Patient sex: M
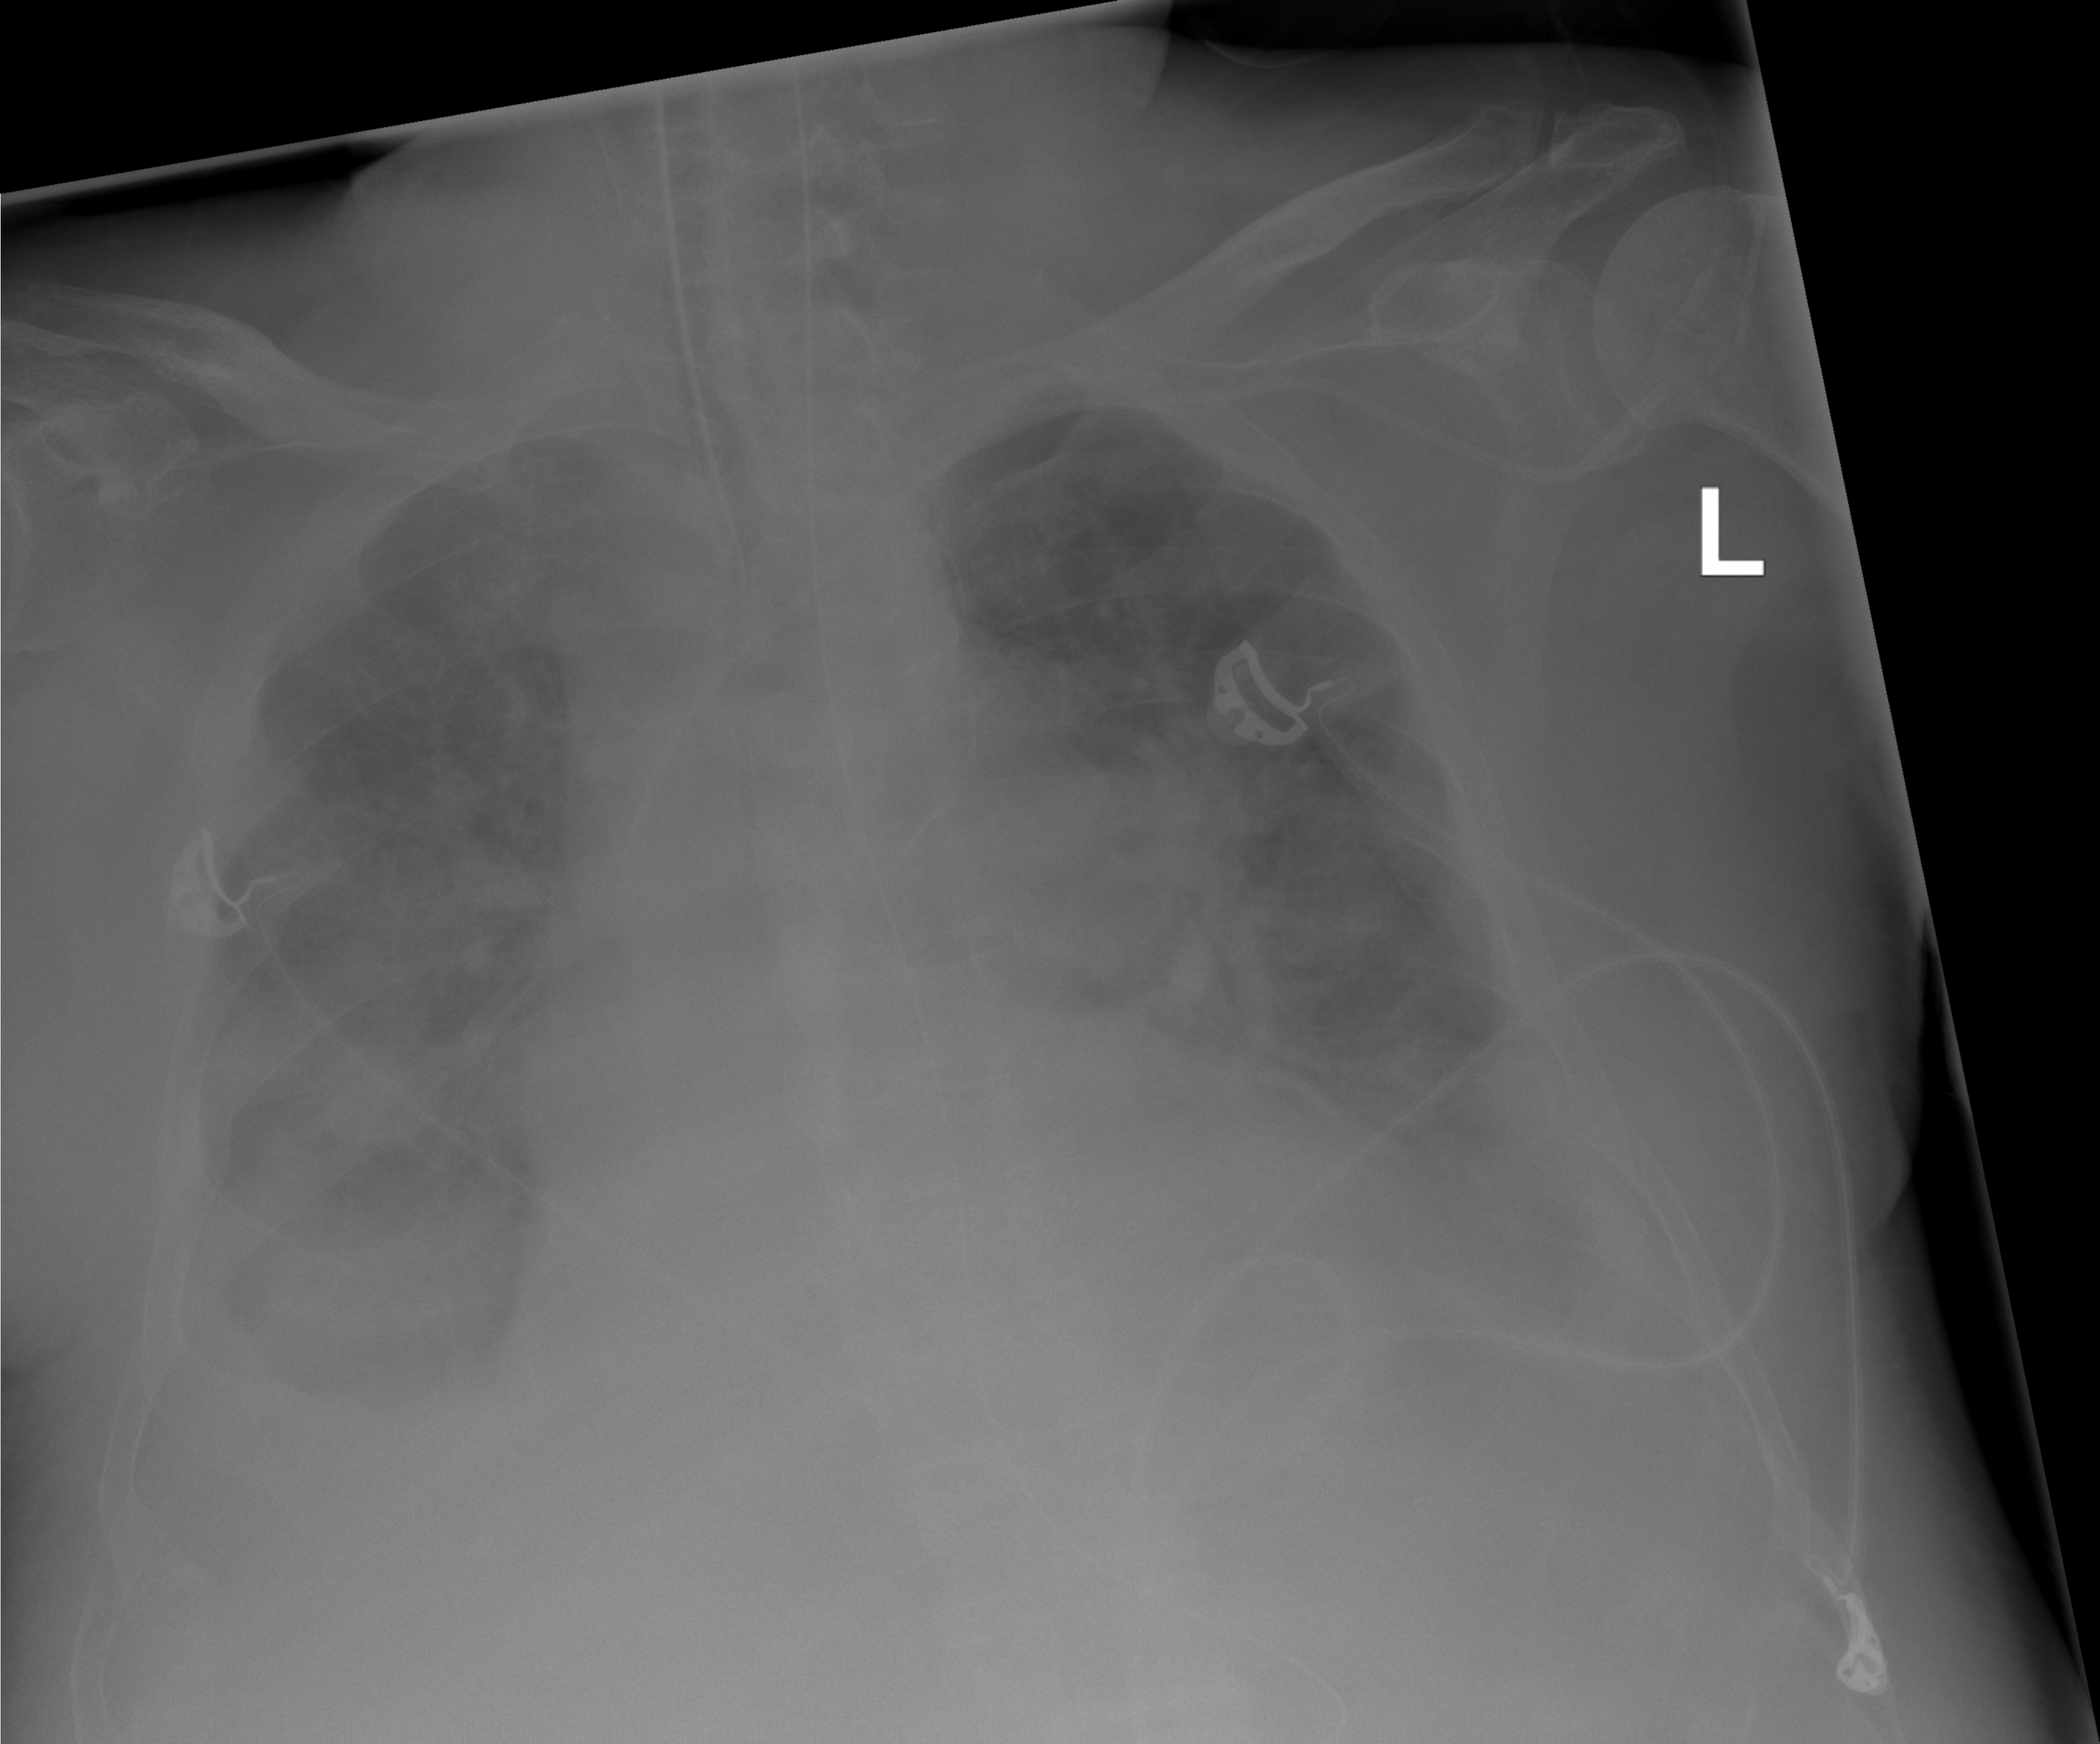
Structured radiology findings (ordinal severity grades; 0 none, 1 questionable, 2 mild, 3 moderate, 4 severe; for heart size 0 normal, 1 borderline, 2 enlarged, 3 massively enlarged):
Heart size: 2
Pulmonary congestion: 0
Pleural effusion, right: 3
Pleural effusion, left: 3
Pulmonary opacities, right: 2
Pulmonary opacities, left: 1
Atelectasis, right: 2
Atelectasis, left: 2